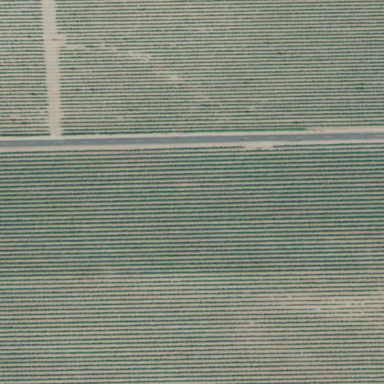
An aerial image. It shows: Vineyard with grape crops.